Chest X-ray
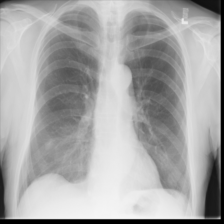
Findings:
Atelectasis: negative
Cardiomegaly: negative
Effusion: negative
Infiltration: negative
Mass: negative
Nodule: negative
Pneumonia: negative
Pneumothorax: negative
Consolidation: negative
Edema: negative
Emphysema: positive
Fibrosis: negative
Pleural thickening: negative
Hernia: negative